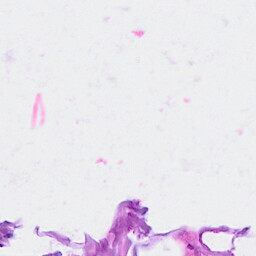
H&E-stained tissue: Breast